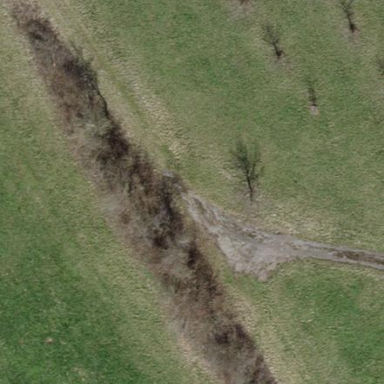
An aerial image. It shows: Deciduous broadleaved scrub in the natural environment.